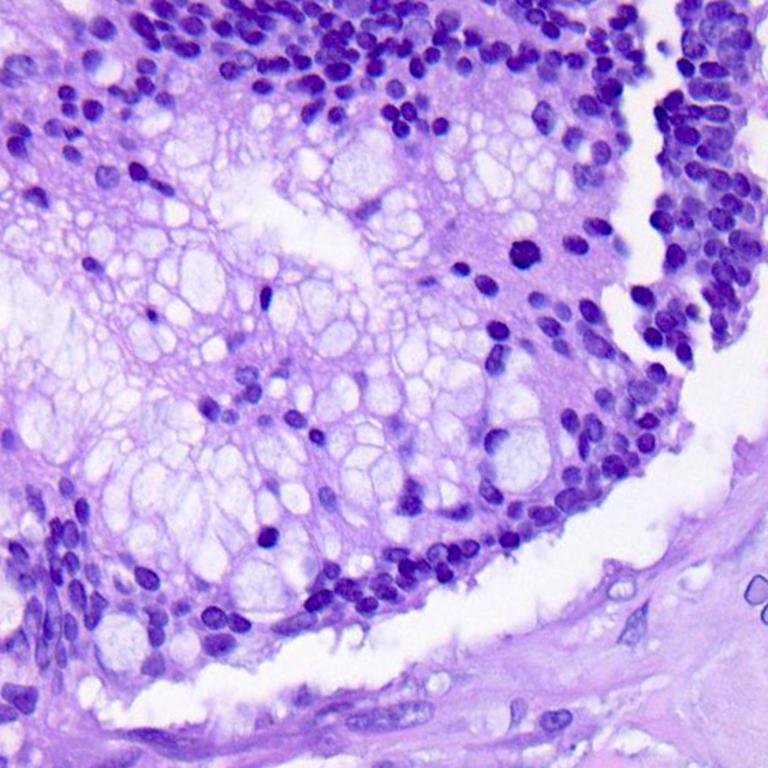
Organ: colon
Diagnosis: adenocarcinomas